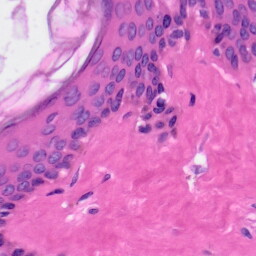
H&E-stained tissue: Skin